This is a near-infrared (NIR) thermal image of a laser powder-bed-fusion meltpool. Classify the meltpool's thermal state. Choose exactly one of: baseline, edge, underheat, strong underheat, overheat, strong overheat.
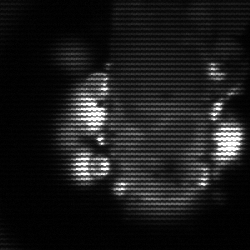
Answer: strong underheat